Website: macys
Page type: billing-address
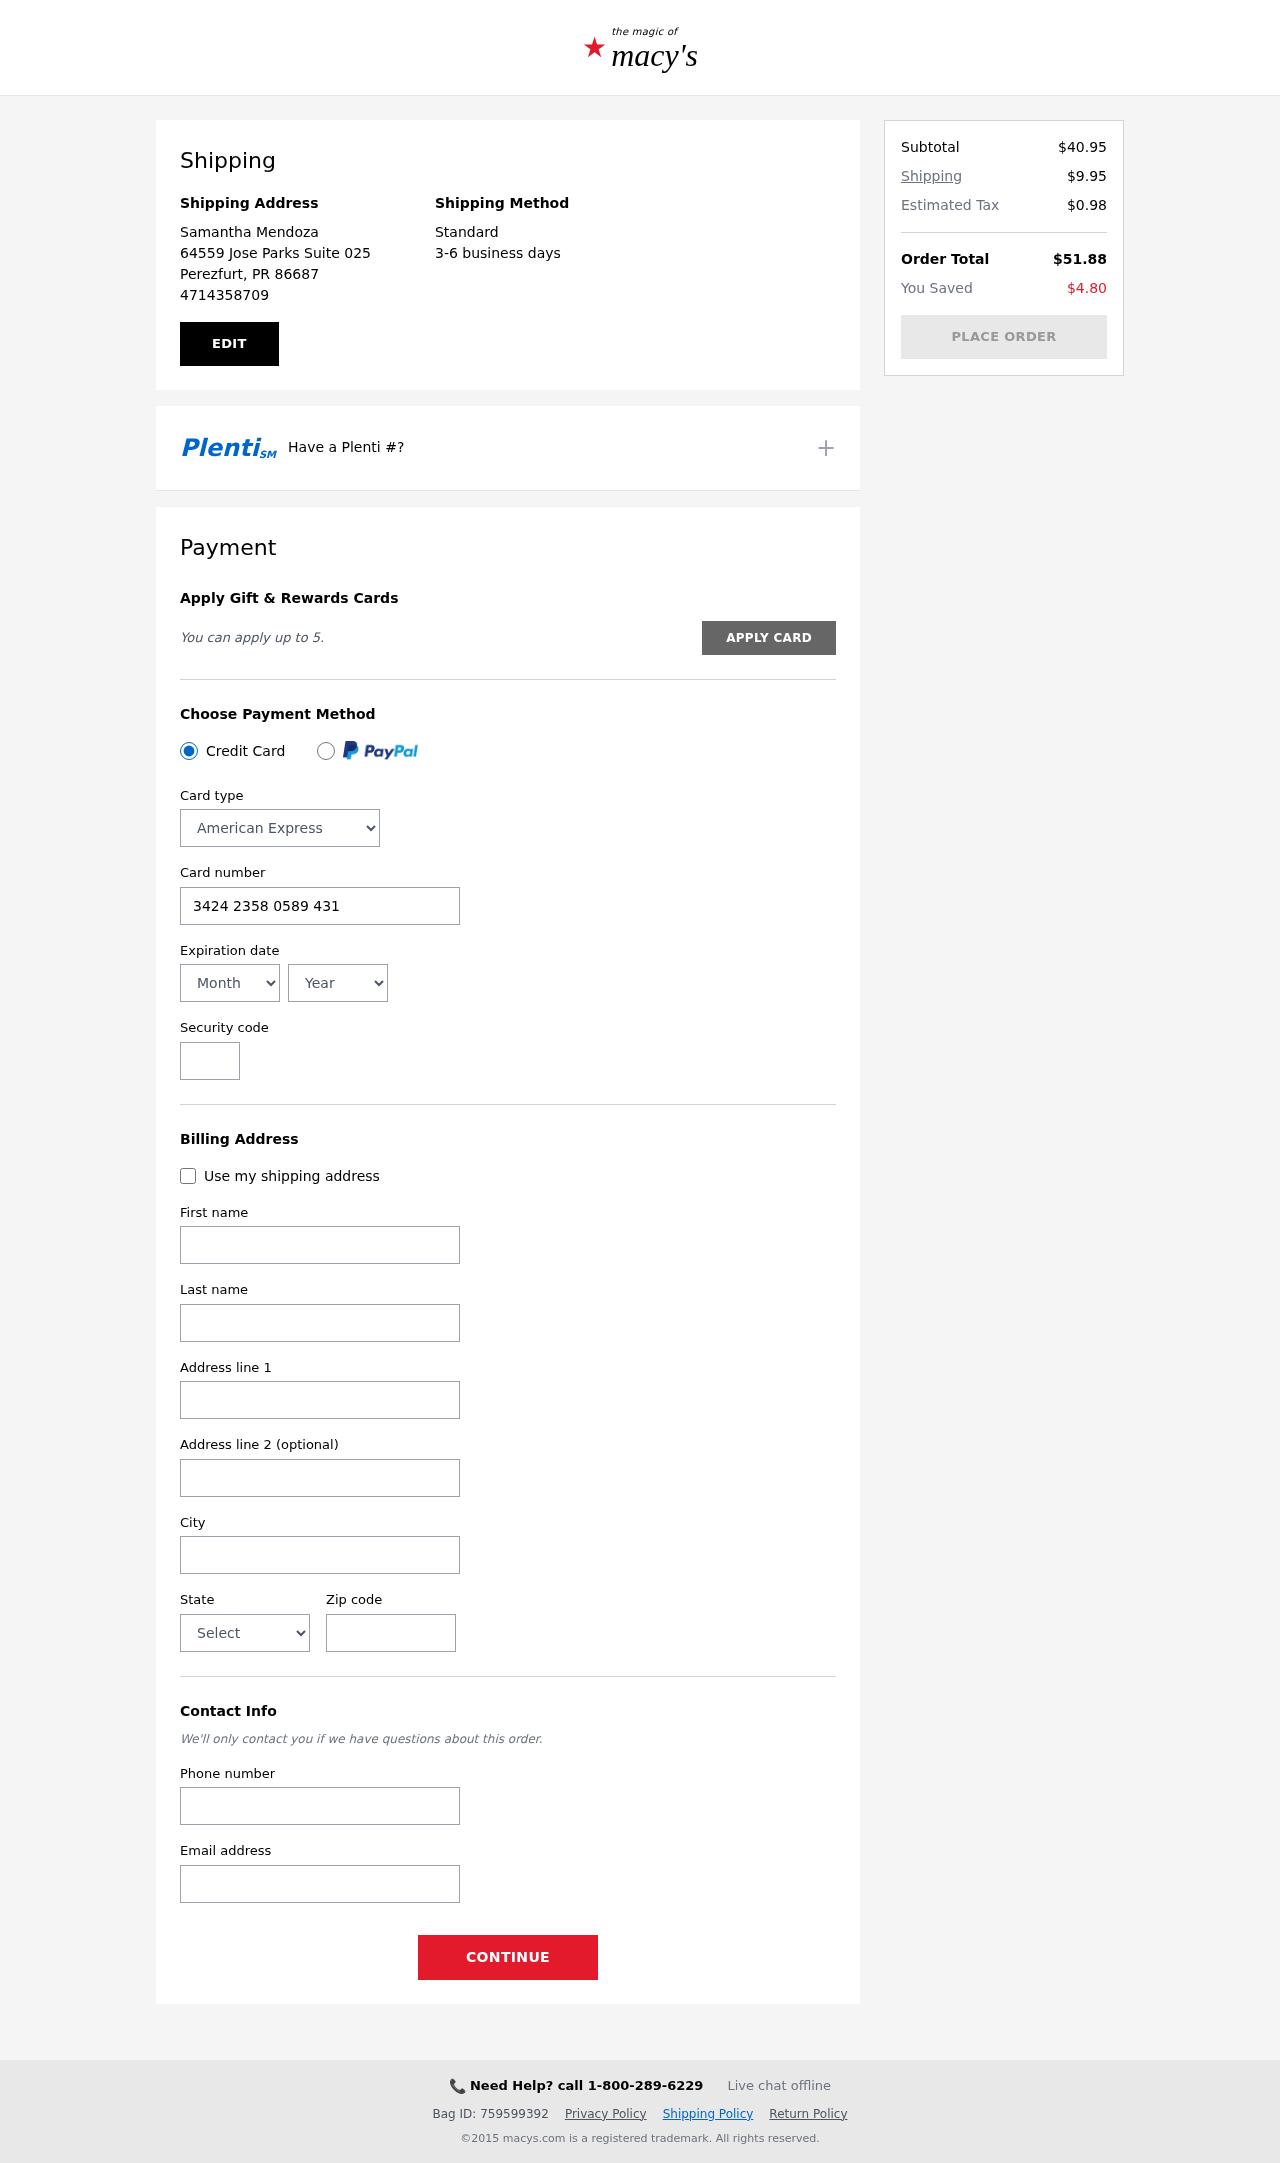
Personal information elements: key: PII_CARD_CVV
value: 2407
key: PII_CARD_EXPIRY_MONTH
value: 09
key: PII_CARD_EXPIRY_YEAR
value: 26
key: PII_CARD_NUMBER
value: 3424 2358 0589 431
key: PII_CARD_TYPE
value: American Express
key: PII_CITY
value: Perezfurt
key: PII_CITY_STATE_ZIP
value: Perezfurt, PR 86687
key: PII_EMAIL
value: samantha.mendoza@hotmail.com
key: PII_FIRSTNAME
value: Samantha
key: PII_FULLNAME
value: Samantha Mendoza
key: PII_LASTNAME
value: Mendoza
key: PII_PHONE
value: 4714358709
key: PII_POSTCODE
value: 86687
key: PII_STATE
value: PR
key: PII_STREET
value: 64559 Jose Parks Suite 025
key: PII_STREET2
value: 721 Rodriguez Track
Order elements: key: ORDER_SUBTOTAL
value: $40.95
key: ORDER_SHIPPING_COST
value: $9.95
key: ORDER_TAX
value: $0.98
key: ORDER_TOTAL
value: $51.88
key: ORDER_SAVINGS
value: $4.80